Question: I want to plot the fitted values versus the observed ones and want to put straight line showing the goodness of fit. However, I do not want to use 'abline()' because I did not calculate the fitted values using 'lm' command as my I used a model that 'R' does not cover. I calculated the coefficients and used them to calculate the fitted values. So, what can I do to obtain such a plot in R or in winbugs?
Here is what I want

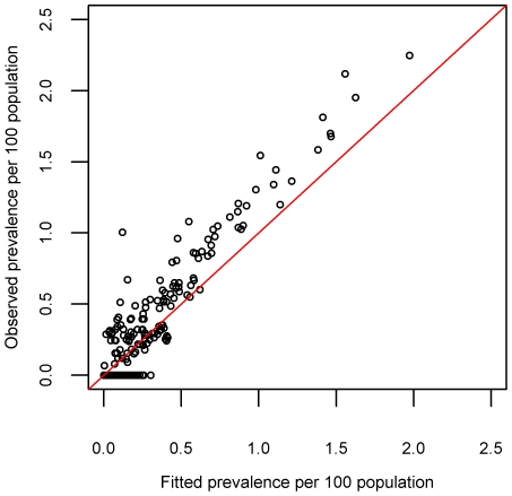
Answer: Still no data provided, but maybe this simple example using the 'curve' function will inform the process:
'''
x <- 1:10
y <- 2+ 3*(1:10) + rnorm(10)
plot(1:10, y)
curve( 2+3*x, 0, 10, add=TRUE)
'''

Note to new R users. the expression 'y_i = 1 - xbeta + delta_i + e_i' would fail in R in part because the x and beta are not separated by an operator. But if you do understand R's matrix syntax it might be a very compact expression even if "X" were multidimensional. All of htis depends on the specifics which we are so far lacking.